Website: ulta-beauty
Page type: account-selection
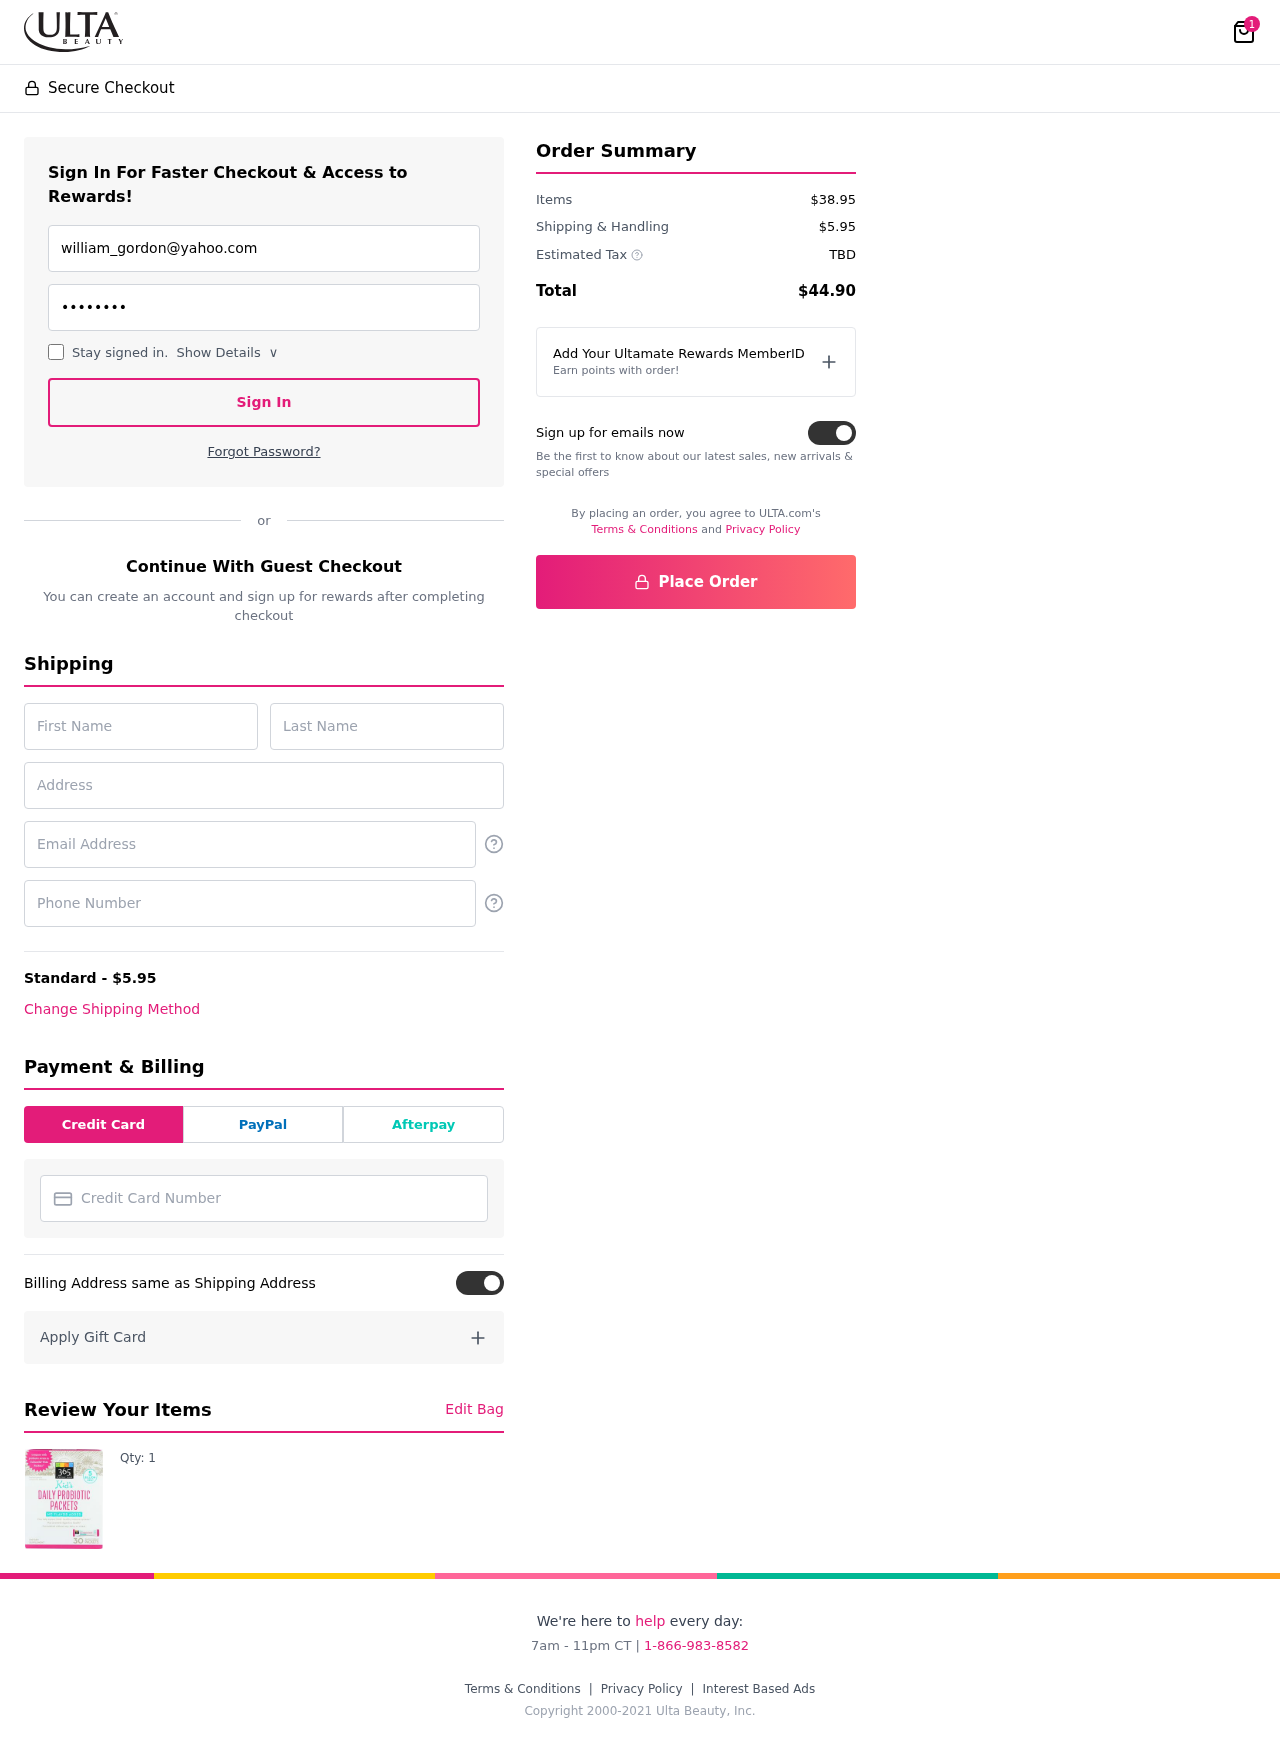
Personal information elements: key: PII_CARD_NUMBER
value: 4608 7273 5130 5194
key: PII_EMAIL
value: william_gordon@yahoo.com
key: PII_EMAIL2
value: william_gordon@yahoo.com
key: PII_FIRSTNAME
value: William
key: PII_LASTNAME
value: Gordon
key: PII_PHONE
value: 7238049321
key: PII_STREET
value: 716 John Ridge
Product elements: key: PRODUCT1_QUANTITY
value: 1
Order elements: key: ORDER_NUM_ITEMS
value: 1
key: ORDER_SHIPPING_COST
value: $5.95
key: ORDER_SUBTOTAL
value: $38.95
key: ORDER_TAX
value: TBD
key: ORDER_TOTAL
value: $44.90